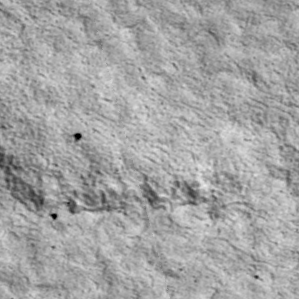
Label: non_frost